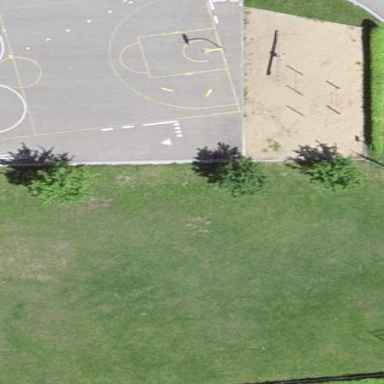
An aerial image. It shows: Soccer pitch for leisureland activities.